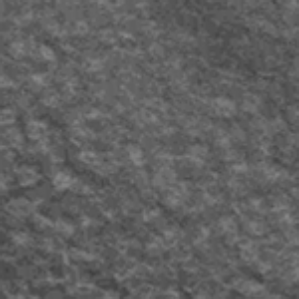
Label: frost